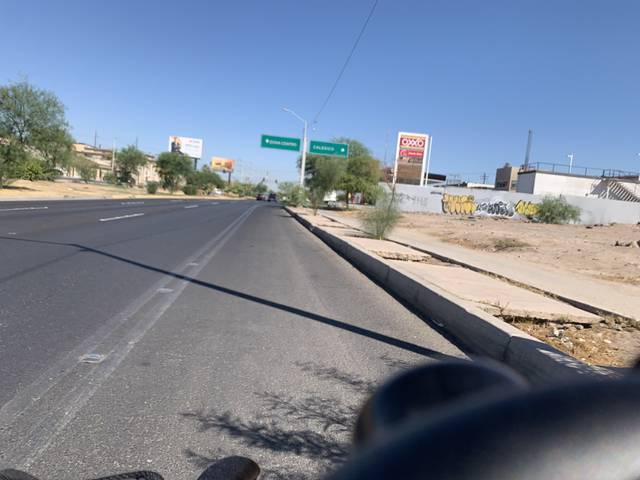
Region: Mexico
Coordinates: 32.657, -115.491